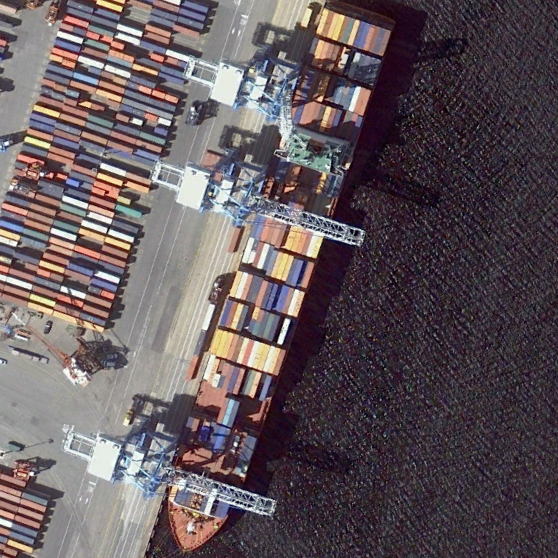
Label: civil